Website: macys
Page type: account-selection
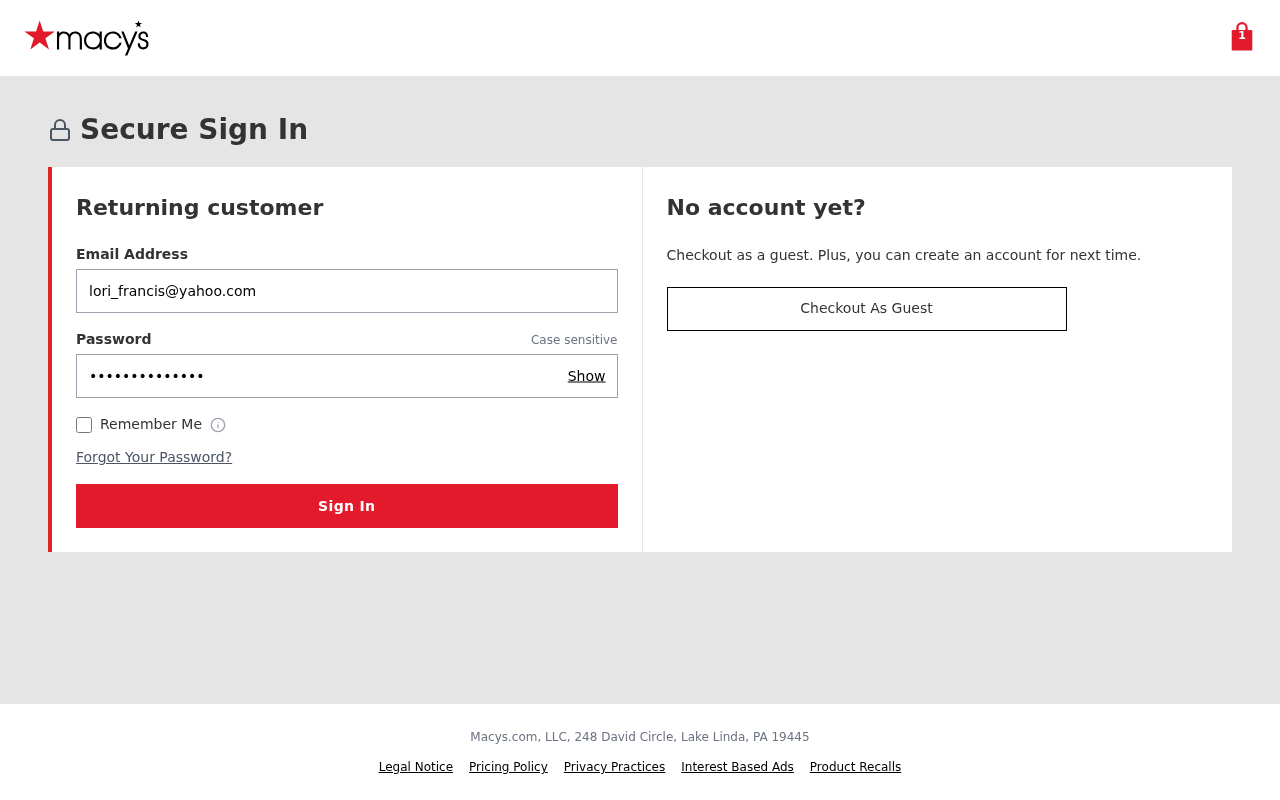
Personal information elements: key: PII_EMAIL
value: lori_francis@yahoo.com
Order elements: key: ORDER_NUM_ITEMS
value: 1